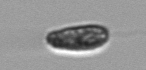
Label: Pseudochattonella_farcimen